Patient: sex M, age 46
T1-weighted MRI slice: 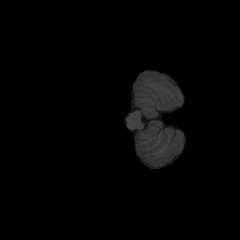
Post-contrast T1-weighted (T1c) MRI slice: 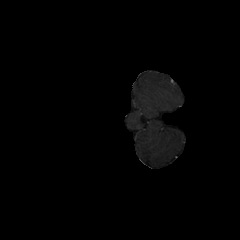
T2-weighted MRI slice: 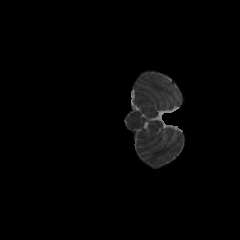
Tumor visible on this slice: no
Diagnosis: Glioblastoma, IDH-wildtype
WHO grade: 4